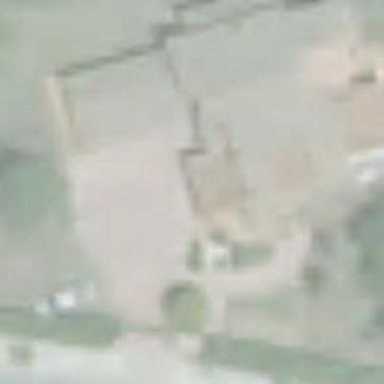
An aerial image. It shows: Part of building.